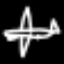
Label: airplane